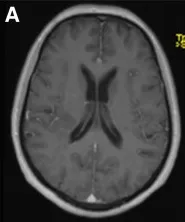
MRI-scan two days after symptom onset. Emerging white matter lesions with slight restricted diffusion but without Gadolinium (Gd) enhancement. T1 Gd-enhanced.
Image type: radiology (mri)